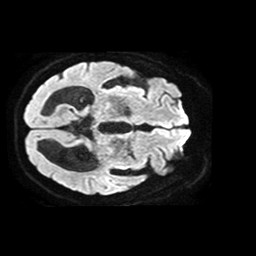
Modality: TRACE
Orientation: axial
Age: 82
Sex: female
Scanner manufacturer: philips
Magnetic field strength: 1.5 T
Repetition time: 3.676 s
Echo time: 0.09781 s